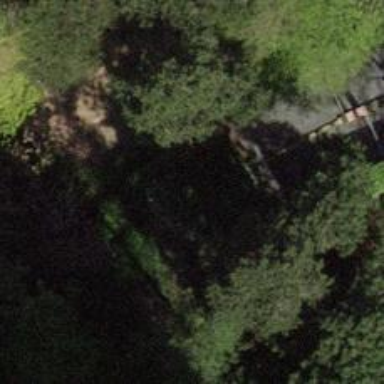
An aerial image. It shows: Driveway tunnel.